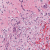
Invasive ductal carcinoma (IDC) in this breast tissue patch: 0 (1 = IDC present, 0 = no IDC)